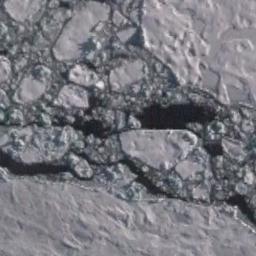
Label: sea_ice